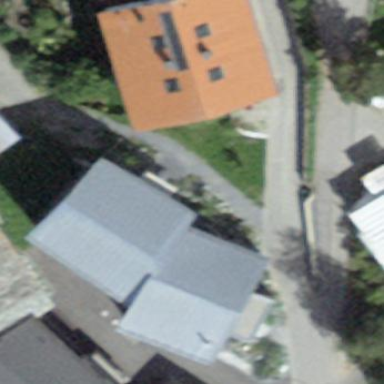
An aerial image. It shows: Simple house.